Question: I'm trying to select values from a database, but I need to check another value in another database .
I created this code, but only get 1 result and I don't know why:
'''
SELECT 'id' FROM 'mc_region'
WHERE 'is_subregion' = 'false'
AND lastseen < CURDATE() - INTERVAL 20 DAY
AND (SELECT id_region FROM mc_region_flags
WHERE flag <> 'expire'
AND id_region = mc_region.id
)
LIMIT 0, 30
'''
What I've made wrong?
@Edit
I think I know why this code is not working. At database mc_region_flags not all records from the primary database has flag.
I would like to do the following:
1o Select all records on the first database, where is not subregion and lastseen is more than 20 day
2o Check if any result on the 1st database has flag 'expire', if yes, they are not included in the result.
I cant do this in 1 only SQL Code?
@Edit2
I created this code that simulate 'FULL JOIN' but seems that 'WHERE' is not work
'''
SELECT *
FROM mc_region AS r RIGHT OUTER JOIN
mc_region_flags AS f ON r.id = f.id_region
UNION ALL
SELECT * from
mc_region AS r LEFT OUTER JOIN
mc_region_flags AS f
ON r.id = f.id_region
WHERE r.is_subregion = 'false'
AND f.flag = 'exipre'
AND r.lastseen < CURDATE() - INTERVAL 20 DAY
'''
Problems WHERE not work
1. f.flag is not 'expire'
2. f.lastseen is not > 20 days

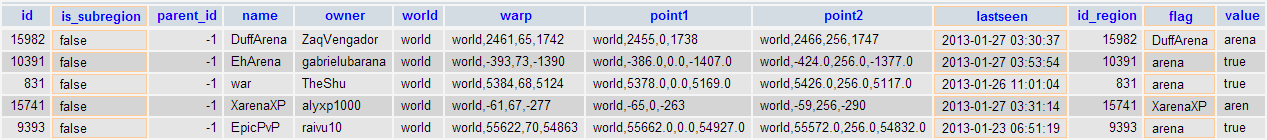
Answer: '''
SELECT *
FROM 'mc_region' AS r LEFT JOIN
'mc_region_flags' AS f ON r.'id' = f.'id_region'
WHERE r.'is_subregion' = 'false' AND
r.'lastseen' < CURDATE() - INTERVAL 20 DAY AND
COALESCE(f.'flag', '-') <> 'expire'
LIMIT 0, 30;
'''